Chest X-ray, PA view. Patient: 49 years old, sex M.
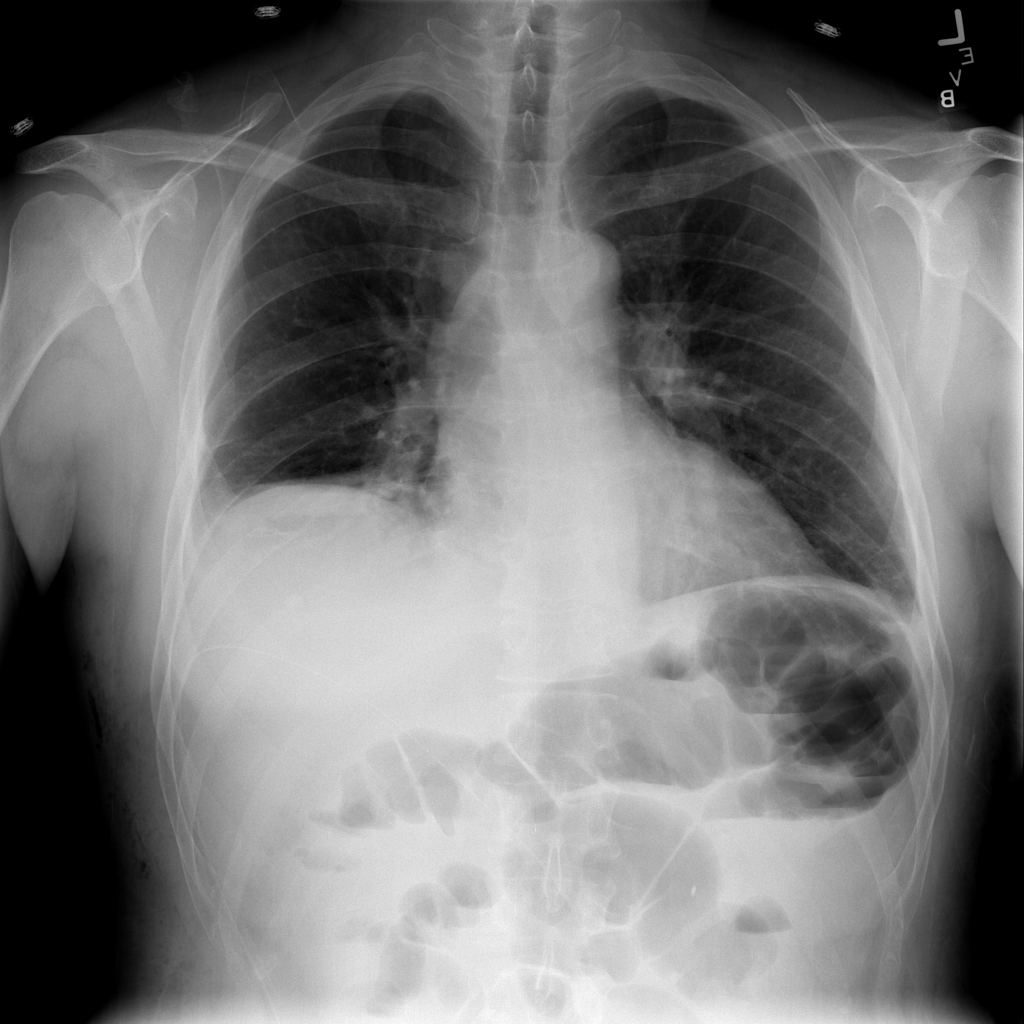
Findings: Atelectasis